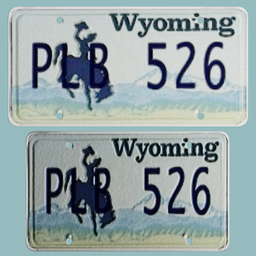
Label: mechanical